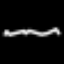
Label: squiggle